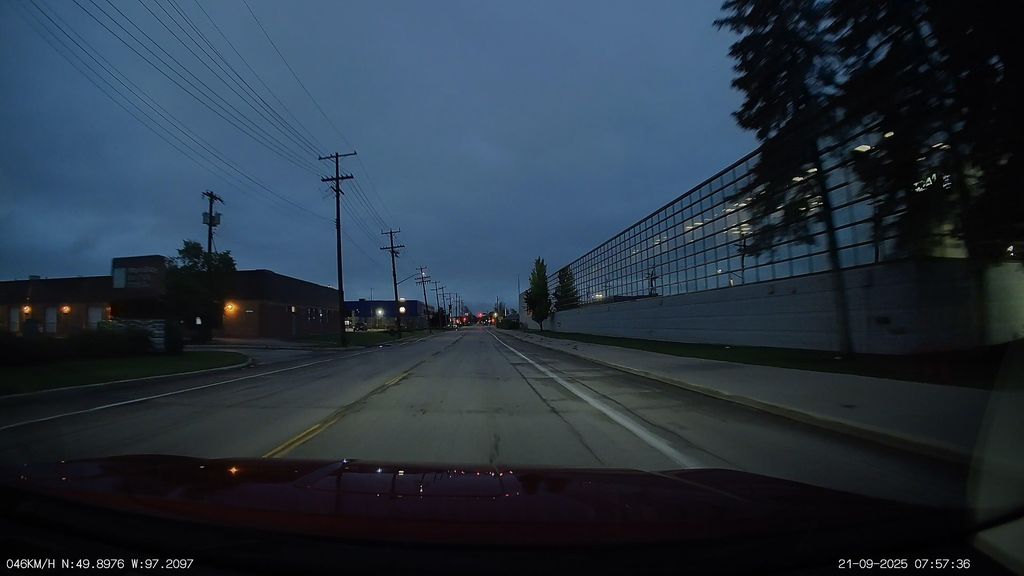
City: winnipeg